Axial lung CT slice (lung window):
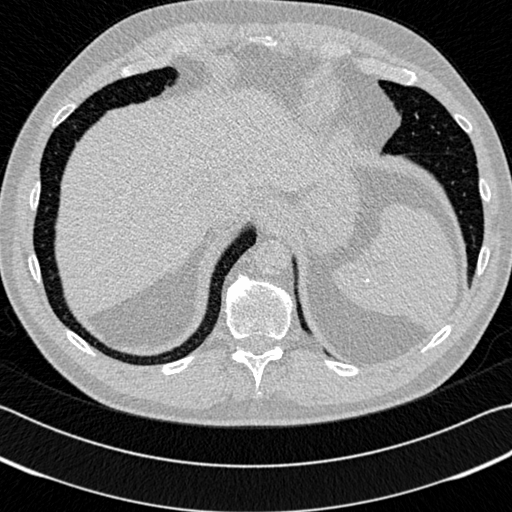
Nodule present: no